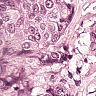
Metastatic tissue present: yes